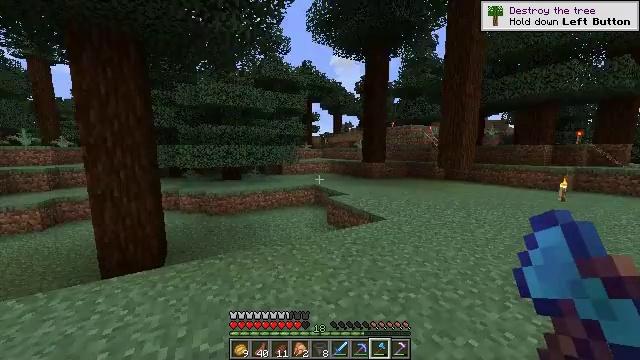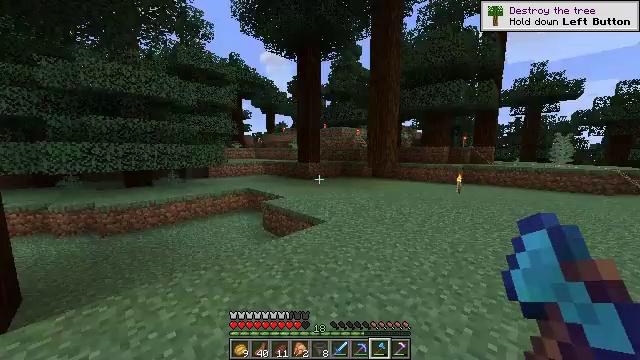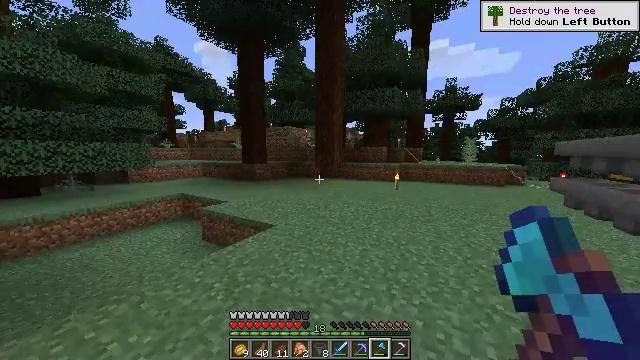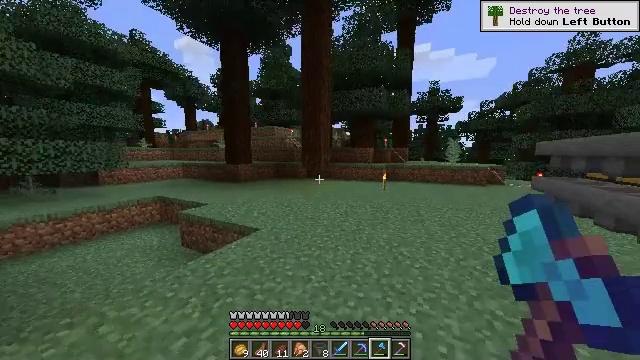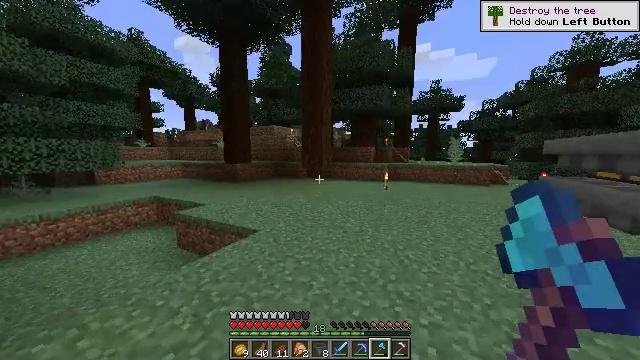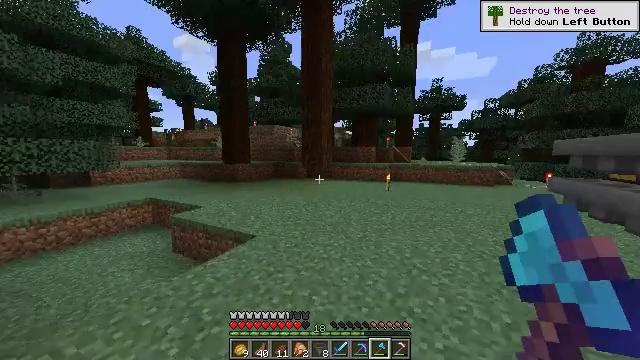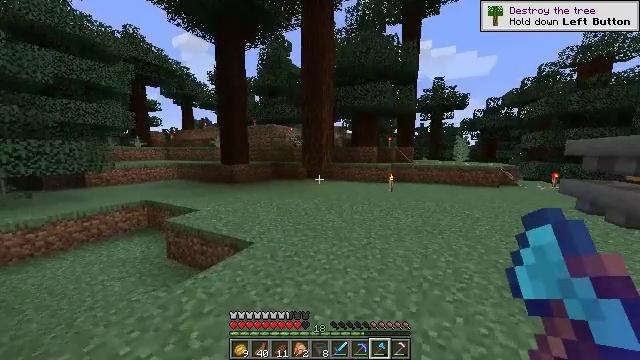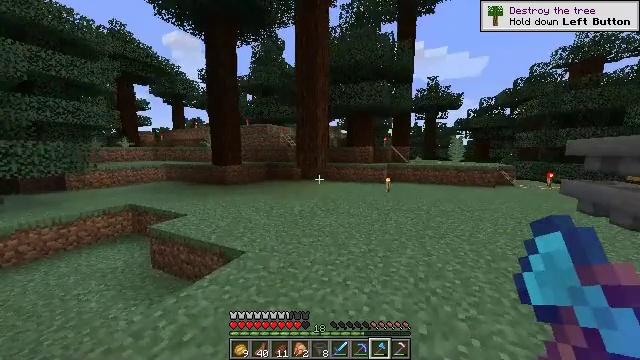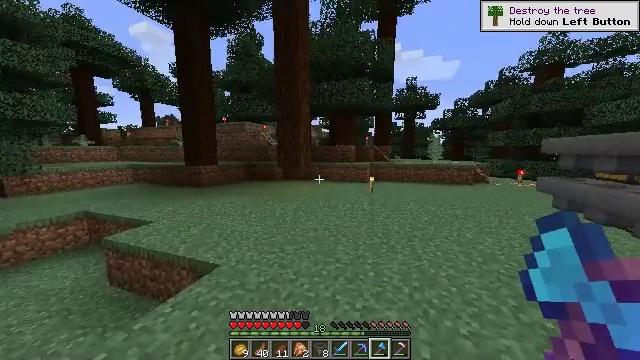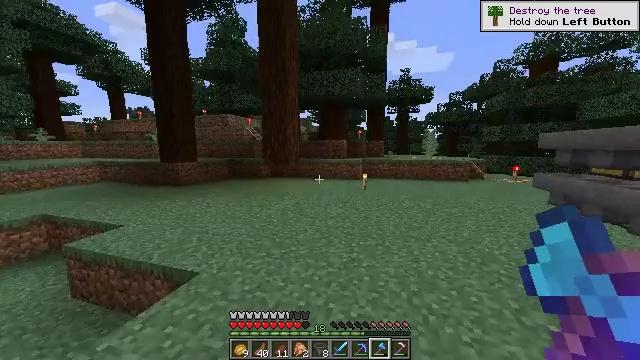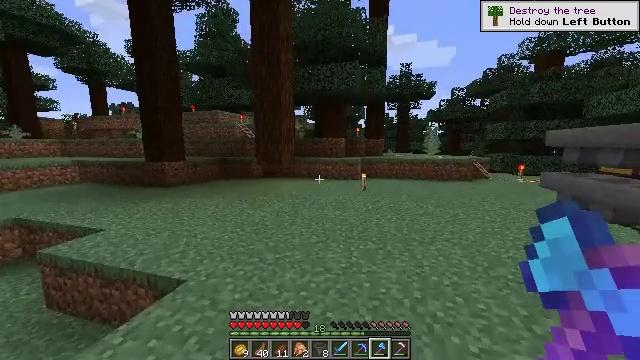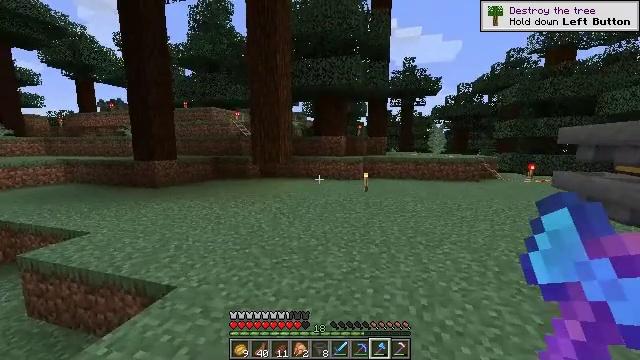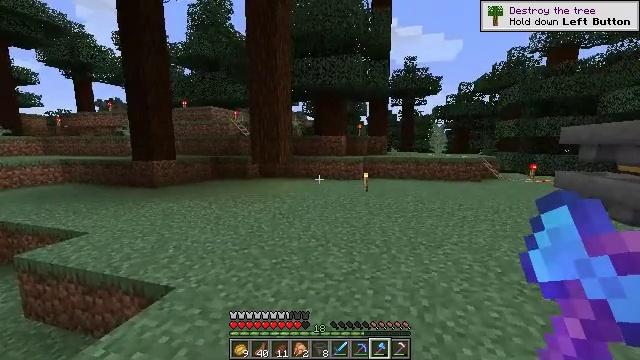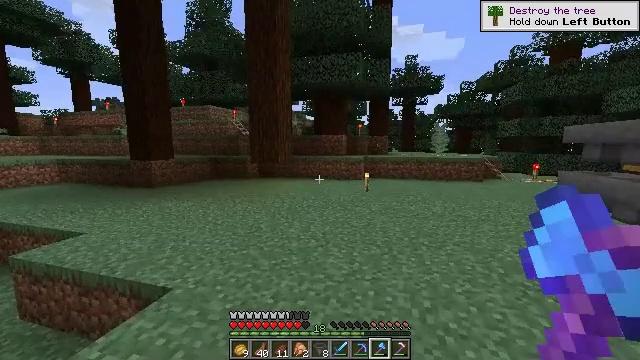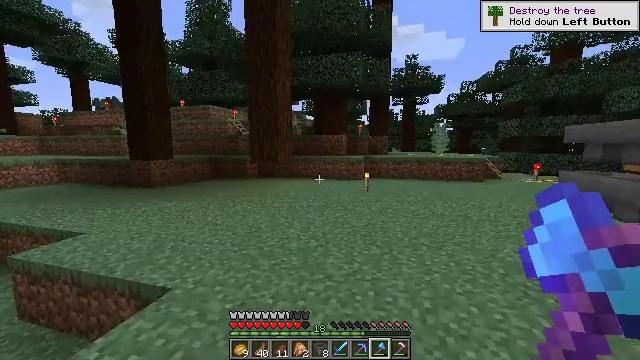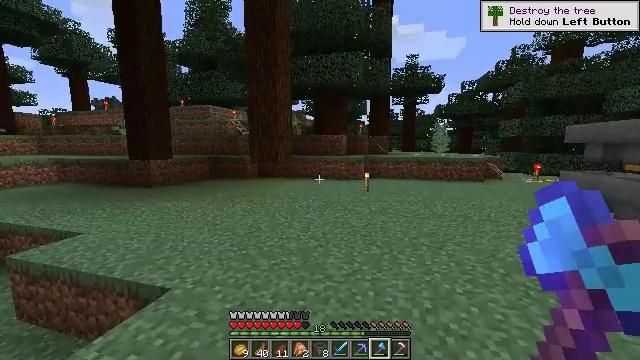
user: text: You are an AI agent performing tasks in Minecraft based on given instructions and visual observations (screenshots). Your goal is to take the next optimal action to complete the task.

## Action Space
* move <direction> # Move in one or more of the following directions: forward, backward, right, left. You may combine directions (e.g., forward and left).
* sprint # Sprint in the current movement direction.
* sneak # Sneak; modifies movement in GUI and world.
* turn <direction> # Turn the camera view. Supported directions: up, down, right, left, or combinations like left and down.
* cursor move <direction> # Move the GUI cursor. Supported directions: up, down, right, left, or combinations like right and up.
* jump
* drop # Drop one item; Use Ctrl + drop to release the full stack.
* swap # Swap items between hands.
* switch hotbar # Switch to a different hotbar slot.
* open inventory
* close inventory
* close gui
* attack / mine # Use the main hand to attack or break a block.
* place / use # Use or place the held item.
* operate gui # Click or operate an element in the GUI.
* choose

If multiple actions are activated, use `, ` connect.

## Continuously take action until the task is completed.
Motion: motion action
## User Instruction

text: Attack the large fern to gather it.
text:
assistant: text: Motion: move forward, turn right
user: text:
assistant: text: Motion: move forward, turn right
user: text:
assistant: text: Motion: move forward, turn right
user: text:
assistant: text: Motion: move forward
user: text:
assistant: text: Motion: move forward
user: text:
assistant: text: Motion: move forward
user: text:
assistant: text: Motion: move forward, turn right
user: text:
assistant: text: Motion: turn right
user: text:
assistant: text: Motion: turn right
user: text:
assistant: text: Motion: no_op
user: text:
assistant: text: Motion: no_op
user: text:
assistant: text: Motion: no_op
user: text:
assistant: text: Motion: no_op
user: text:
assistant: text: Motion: no_op
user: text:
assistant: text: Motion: no_op
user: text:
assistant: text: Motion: no_op
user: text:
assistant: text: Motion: no_op
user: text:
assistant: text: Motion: no_op
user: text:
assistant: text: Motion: no_op
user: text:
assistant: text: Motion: turn right
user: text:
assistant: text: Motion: turn right
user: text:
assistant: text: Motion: turn right and down
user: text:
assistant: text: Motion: turn right
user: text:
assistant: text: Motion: turn right
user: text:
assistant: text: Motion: turn right
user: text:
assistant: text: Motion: turn right
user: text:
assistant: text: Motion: turn right
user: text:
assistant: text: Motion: no_op
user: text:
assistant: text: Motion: no_op
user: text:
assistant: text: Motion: no_op